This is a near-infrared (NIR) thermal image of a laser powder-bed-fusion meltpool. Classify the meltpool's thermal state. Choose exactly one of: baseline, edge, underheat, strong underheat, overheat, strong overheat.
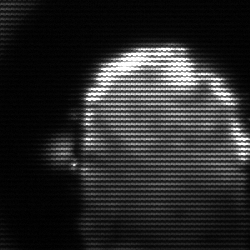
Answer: baseline